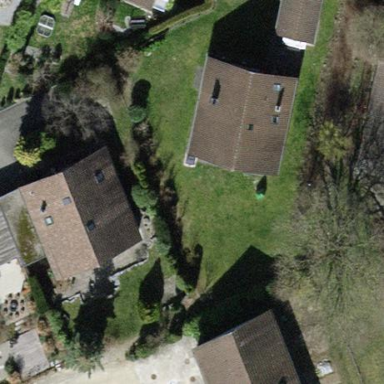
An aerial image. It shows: Detached building with gabled roof.